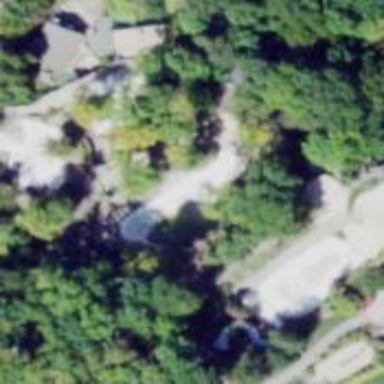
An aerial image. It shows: Water slide attraction.